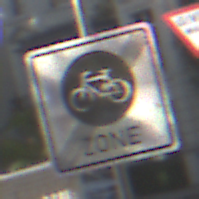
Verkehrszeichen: EndeFahrradzone
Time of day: MorningAfternoon
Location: Outdoor (Urban)
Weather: PartlyCloudy
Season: NotSpecified
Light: Natural